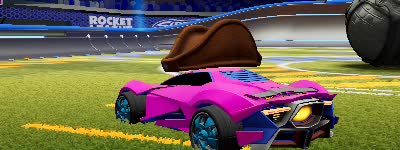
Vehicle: werewolf